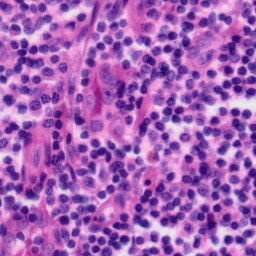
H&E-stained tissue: Tonsil